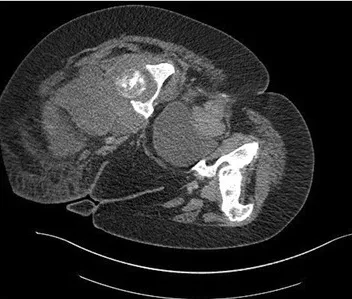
Axial computed tomography image showing a moth-eaten appearance of the femoral head.
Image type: radiology (ct)